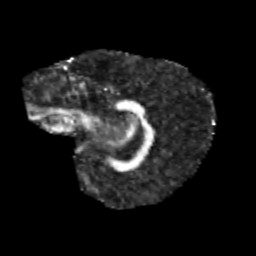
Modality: FA
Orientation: sagittal
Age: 11
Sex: male
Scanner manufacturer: siemens
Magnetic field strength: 3 T
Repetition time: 3.8 s
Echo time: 0.07 s